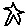
Label: star